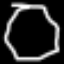
Label: octagon